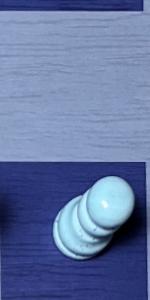
Label: Pawn_White